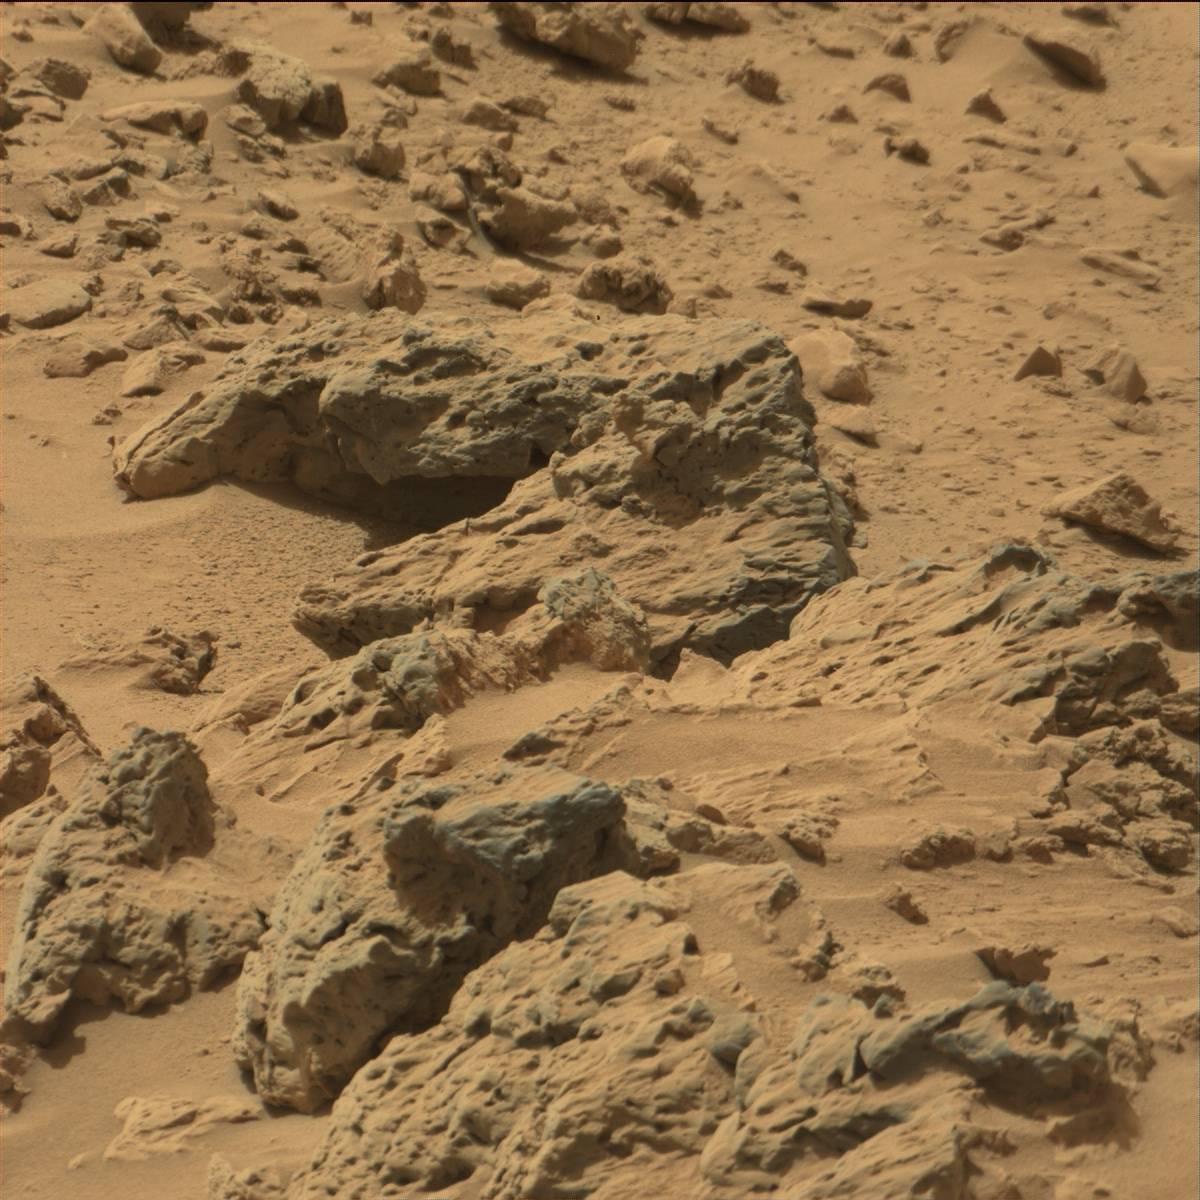
Terrain classes present: Bedrock, Rock, Sand / Soil